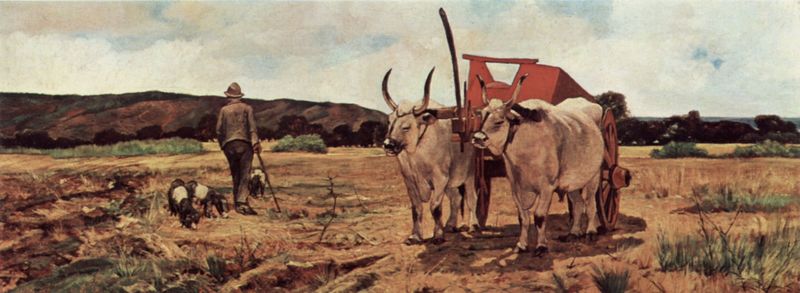
Titel: Marschlandschaft
Künstler: Giovanni Fattori
Standort: Firenze
Institution: Galleria d'Arte Moderna
Schlagwörter: baum, berg, blau, felsen, fuß, gemälde, himmel, mann, schatten, weiß, wolken, bäume, gelb, grün, landschaft, ocker, braun, hell, holz, hut, licht, rücken, schwarz, stroh, ölbild, gras, hund, hunde, rot, tier, tiere, weg, wiese, wolke, beige, hose, jacke, mensch, stehen, steine, horn, ebene, erde, feld, felder, gräser, horizont, hügel, kühe, natur, busch, büsche, flach, gebüsch, gehen, sonne, sträucher, boden, land, realismus, drei, paar, pflanzen, arbeit, karren, räder, stock, beine, bewölkt, deutschland, fesseln, huf, hufe, bein, rückenansicht, sommer, düster, genrebild, italien, zwei, gehstock, stab, mast, acker, arbeiten, ernte, hart, trocken, berge, dürre, fläche, gebirge, öde, dorf, eben, tag, herde, kahl, rind, schweine, herbst, hügellandschaft, kutsche, speichen, ziehen, karre, rad, wagen, wagenrad, böschung, querformat, deutsch, bauch, monumental, steppe, grass, bauer, panorama, rinder, schwein, alter, dürr, rückenfigur, bullen, deichsel, sonnig, stoppeln, kasten, gewächse, flecken, gedeckt, gefleckt, jäger, ländlich, gewehr, karg, rotbraun, landscahft, ackerbau, landwirtschaft, achse, flinte, gestrüpp, hörner, bergrücken, tirol, gespann, schafe, ochse, ochsen, ochsengeschirr, ochsengespann, pflug, pflügen, stier, stiere, hirte, hüten, schäfer, stecken, ziegen, fuhrwerk, flecke, grüm, landwirt, ferkel, primatechnik, büffel, holzwagen, münchner, öd, hirt, furche, bewirtung, farm, kultur, bestellen, ochsenkarren, zugtiere, säen, trockenheit, grasstoppel, brach, agrar, stoppel, radachsen, schweinehirt, radspeiche, fattori, ackerfuche, argusrinder, ermte, feldfldarbeit, geteidfeld, getreid, getreidestoppeln, pansen, radachse, radspeichen, rinderpflug, schafte, speche, stak, hudne, b, rcken, agrag, sattelschwein, hundes